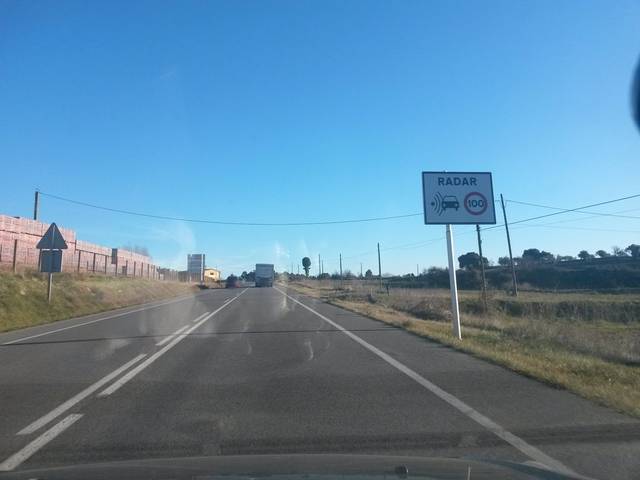
Region: Spain
Coordinates: 42.019, 2.994